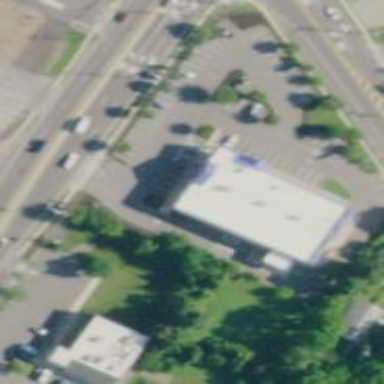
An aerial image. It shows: Building with flat white roof.